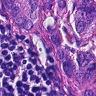
Metastatic tissue present: yes